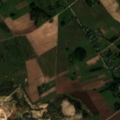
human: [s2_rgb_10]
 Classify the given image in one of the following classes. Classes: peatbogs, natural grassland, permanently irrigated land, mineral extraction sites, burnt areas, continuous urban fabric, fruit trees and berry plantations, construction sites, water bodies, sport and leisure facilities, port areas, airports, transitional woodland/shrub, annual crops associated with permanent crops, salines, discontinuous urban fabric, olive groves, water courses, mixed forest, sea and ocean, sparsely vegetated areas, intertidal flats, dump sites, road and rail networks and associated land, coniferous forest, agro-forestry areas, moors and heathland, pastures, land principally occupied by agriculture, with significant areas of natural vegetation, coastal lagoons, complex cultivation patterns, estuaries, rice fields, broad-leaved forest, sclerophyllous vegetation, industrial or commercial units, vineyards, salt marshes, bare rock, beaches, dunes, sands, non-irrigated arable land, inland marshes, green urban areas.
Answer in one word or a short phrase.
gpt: mineral extraction sites, non-irrigated arable land, pastures, complex cultivation patterns, land principally occupied by agriculture, with significant areas of natural vegetation